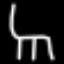
Label: chair